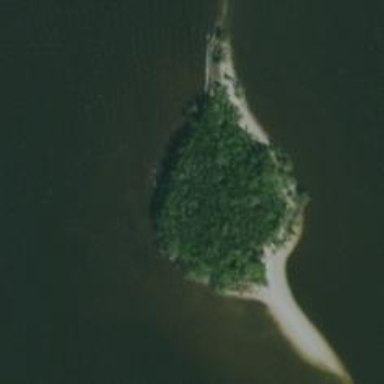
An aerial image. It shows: Image showing island.